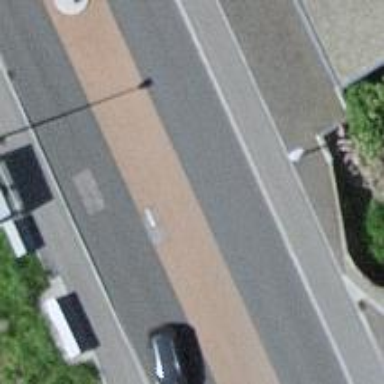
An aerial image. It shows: Public transport stop position.